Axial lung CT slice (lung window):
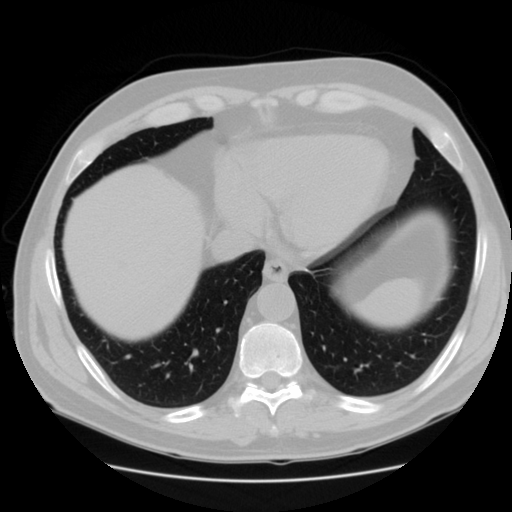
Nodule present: no